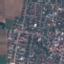
Land use / land cover class: Residential